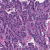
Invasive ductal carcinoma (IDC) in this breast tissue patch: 1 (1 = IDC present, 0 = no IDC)